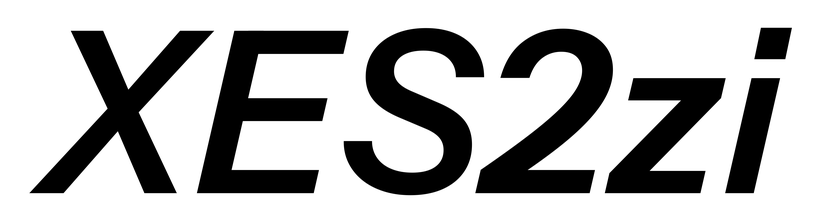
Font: InstrumentSans-Italic_SemiBold_Italic